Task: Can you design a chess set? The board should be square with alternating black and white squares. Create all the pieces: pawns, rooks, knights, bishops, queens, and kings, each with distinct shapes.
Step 452:
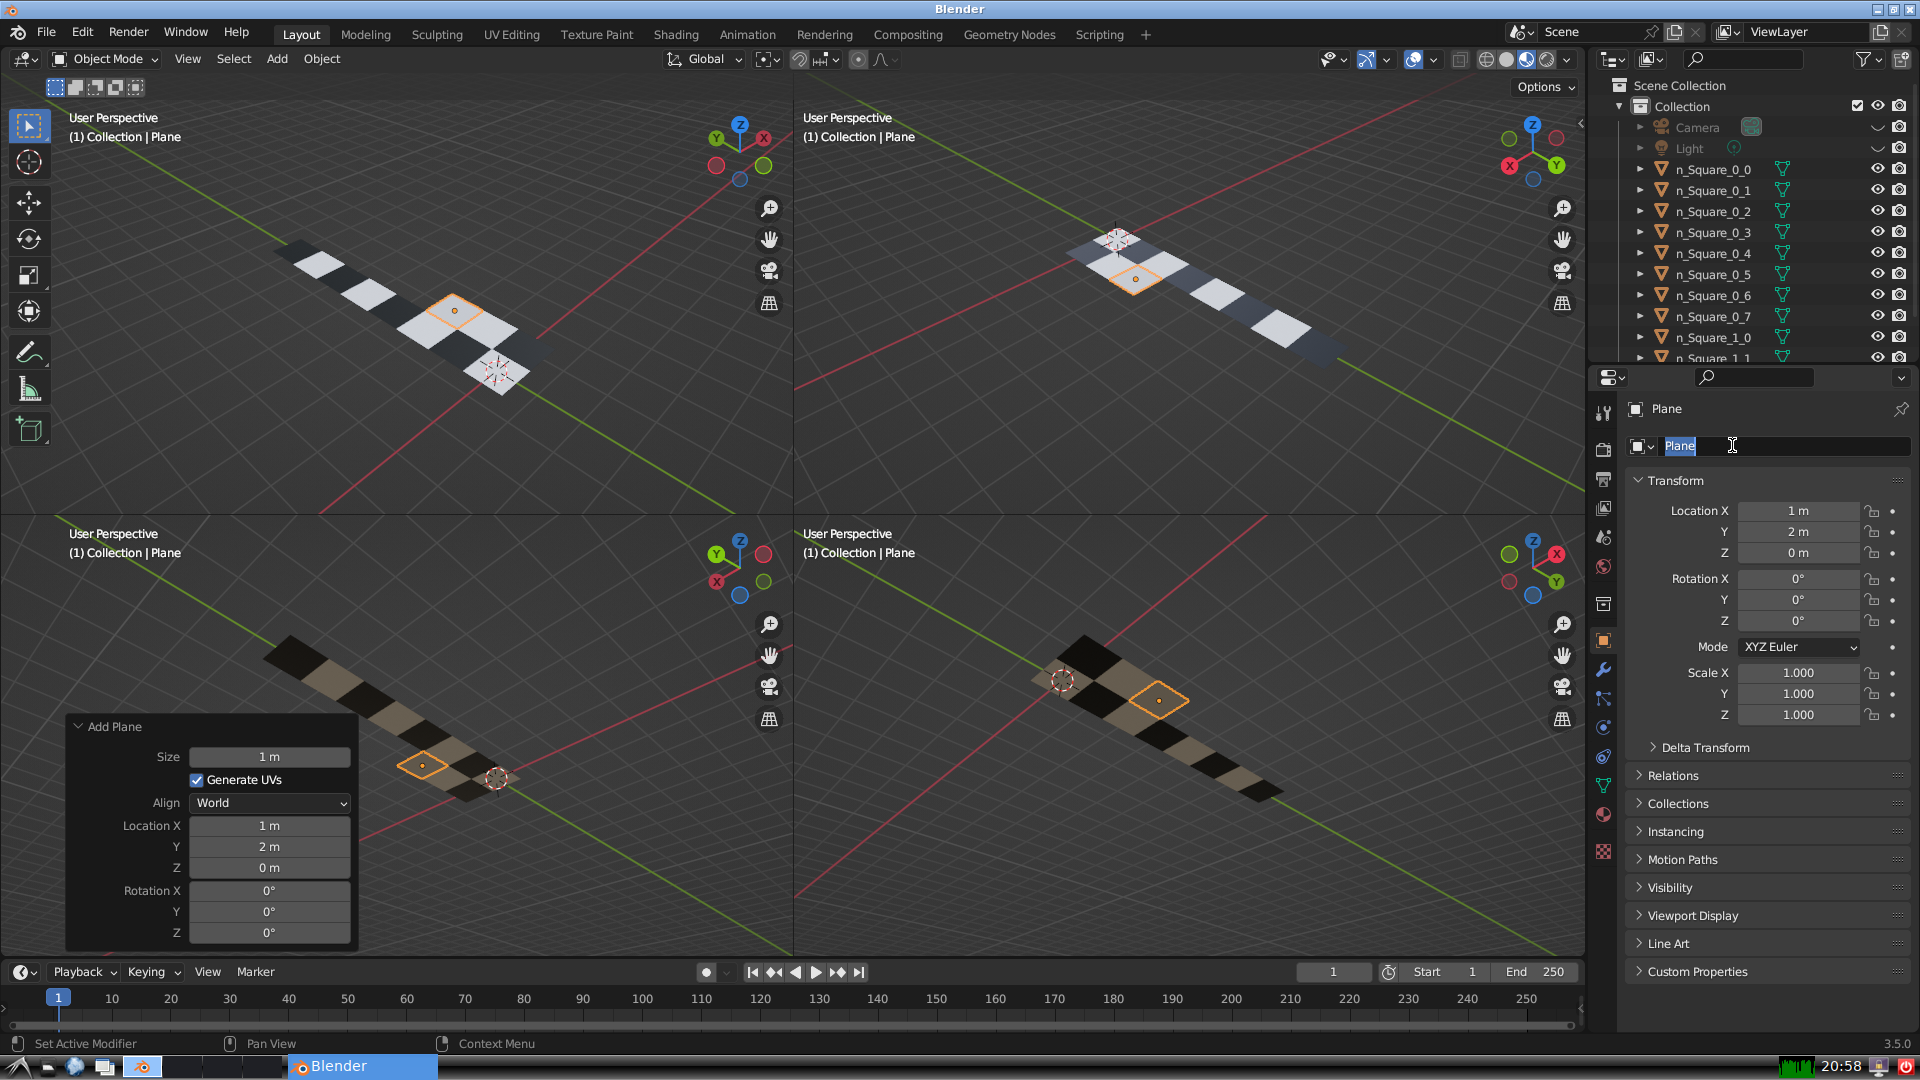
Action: input_text: n_Square_1_2